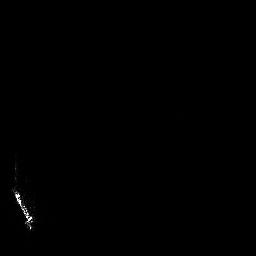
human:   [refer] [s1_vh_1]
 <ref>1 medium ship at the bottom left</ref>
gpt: <box>[[3, 61, 12, 89, 0]]</box>